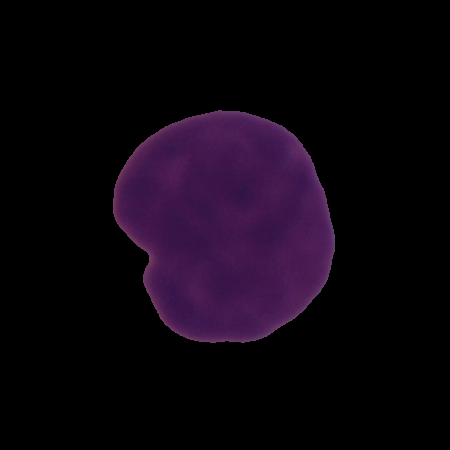
Label: cancer